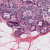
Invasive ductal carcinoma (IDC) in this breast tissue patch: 0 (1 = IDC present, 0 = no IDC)